Question: How to save latest position of animated view?
here is my code, generally my aim is to rotate view about 60 degree in z axis.
'''
CABasicAnimation rotationAnimation = new CABasicAnimation ();
rotationAnimation.KeyPath = "transform.rotation.y";
rotationAnimation.From = new NSNumber (0);
rotationAnimation.To = new NSNumber (0.7);
rotationAnimation.Duration = 5;
rotationAnimation.AutoReverses = false;
rotationAnimation.FillMode = "kCAFillModeForwards";
rotationAnimation.RemovedOnCompletion = false;
this.contentViewContainer.Layer.AddAnimation (rotationAnimation, "rotationAnimation");
this.contentViewContainer.Layer.ContentsGravity = CALayer.GravityResizeAspectFill;
CATransform3D transform = CATransform3D.Identity;
nfloat d = (nfloat)(1.0 / 500.0);
transform.m34 = d;
this.contentViewContainer.Layer.Transform = transform;
'''
here is how it looks

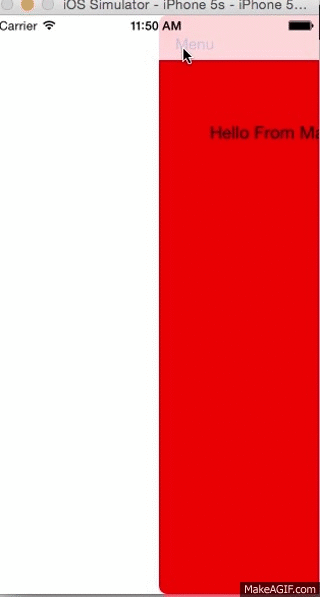
Answer: Look at this <URL>
You are using a 'String' for the 'fillMode' and which doesn't have the same value as the needed here.
So change your code to:
'''
rotationAnimation.FillMode = CAFillMode.Forwards
'''